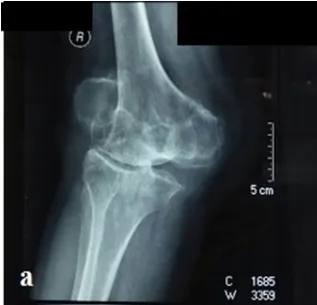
(a-c) Radiological imaging shows severe osteoarthritic valgus deformity knee (source: internal documentation).
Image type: radiology (x_ray)